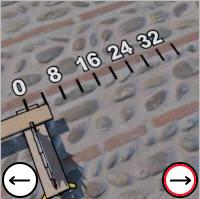
Task: length
Answer: 4
First scale value: 8.0